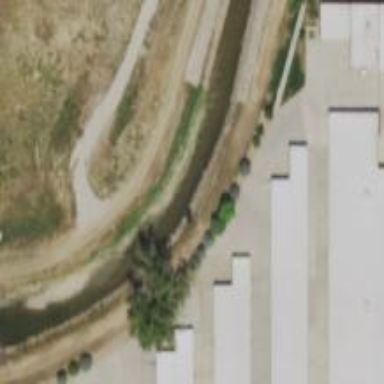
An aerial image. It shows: Canal.